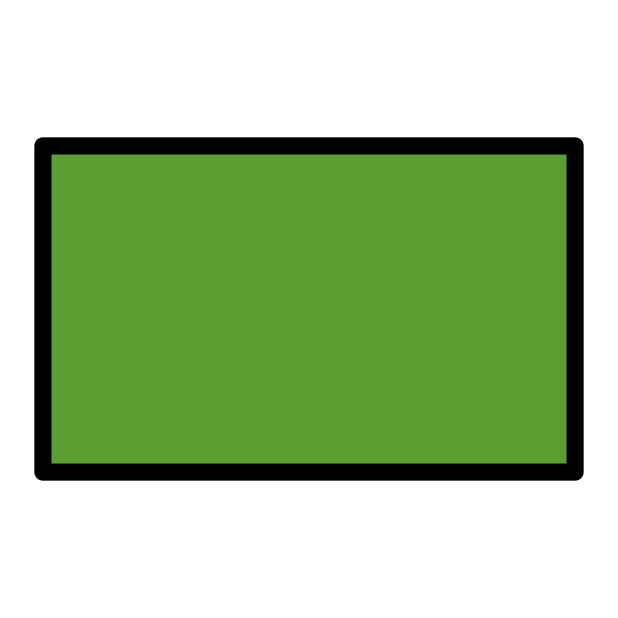
deep green flag